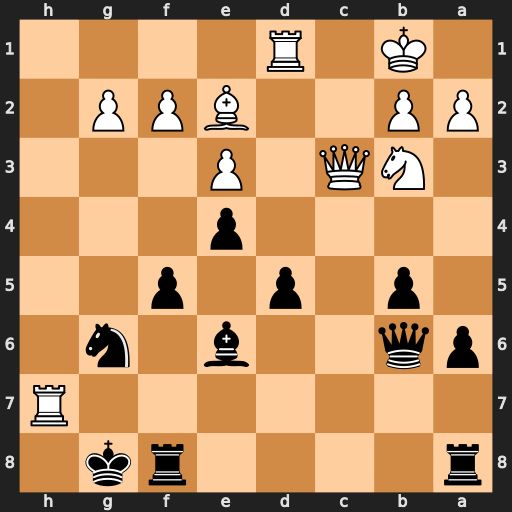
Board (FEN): r4rk1/7R/pq2b1n1/1p1p1p2/4p3/1NQ1P3/PP2BPP1/1K1R4
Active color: b
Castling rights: -
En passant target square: -
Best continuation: Kxh7 Rh1+ Kg8